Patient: sex M, age 53
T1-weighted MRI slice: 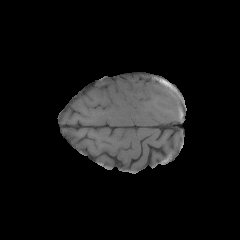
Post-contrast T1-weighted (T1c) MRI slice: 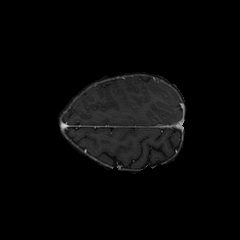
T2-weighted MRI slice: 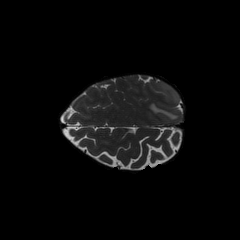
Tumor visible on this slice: yes
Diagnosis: Glioblastoma, IDH-wildtype
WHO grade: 4